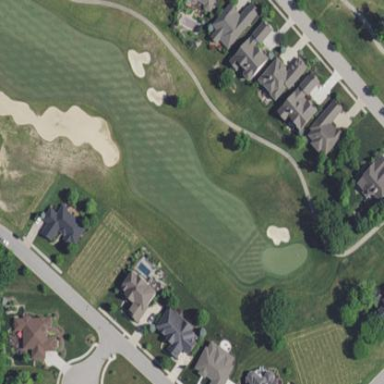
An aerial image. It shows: Grassy area designated as golf fairway.